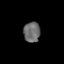
Tissue: prostate
Cell type: T cells
Senescence score: 0.3362
Nuclear area (px): 331
Mean DAPI intensity: 106.269